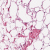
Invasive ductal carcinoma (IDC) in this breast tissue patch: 0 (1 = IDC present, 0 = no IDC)